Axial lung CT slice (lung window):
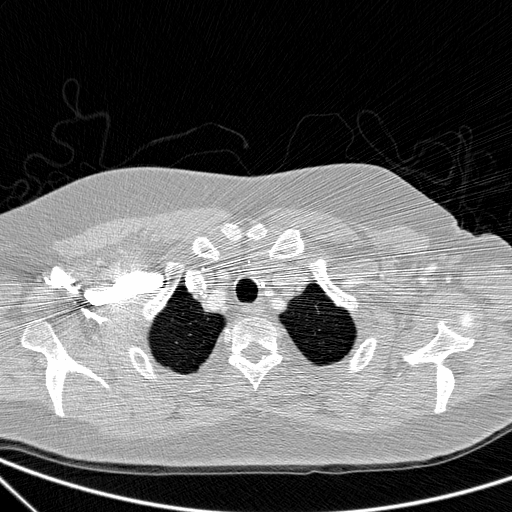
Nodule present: no